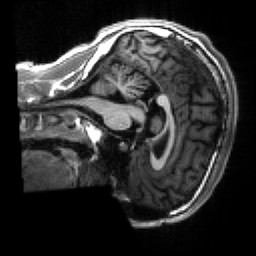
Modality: T1w
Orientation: sagittal
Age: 18
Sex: male
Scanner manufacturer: siemens
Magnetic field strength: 3 T
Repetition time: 2.3 s
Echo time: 0.00266 s